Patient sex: M
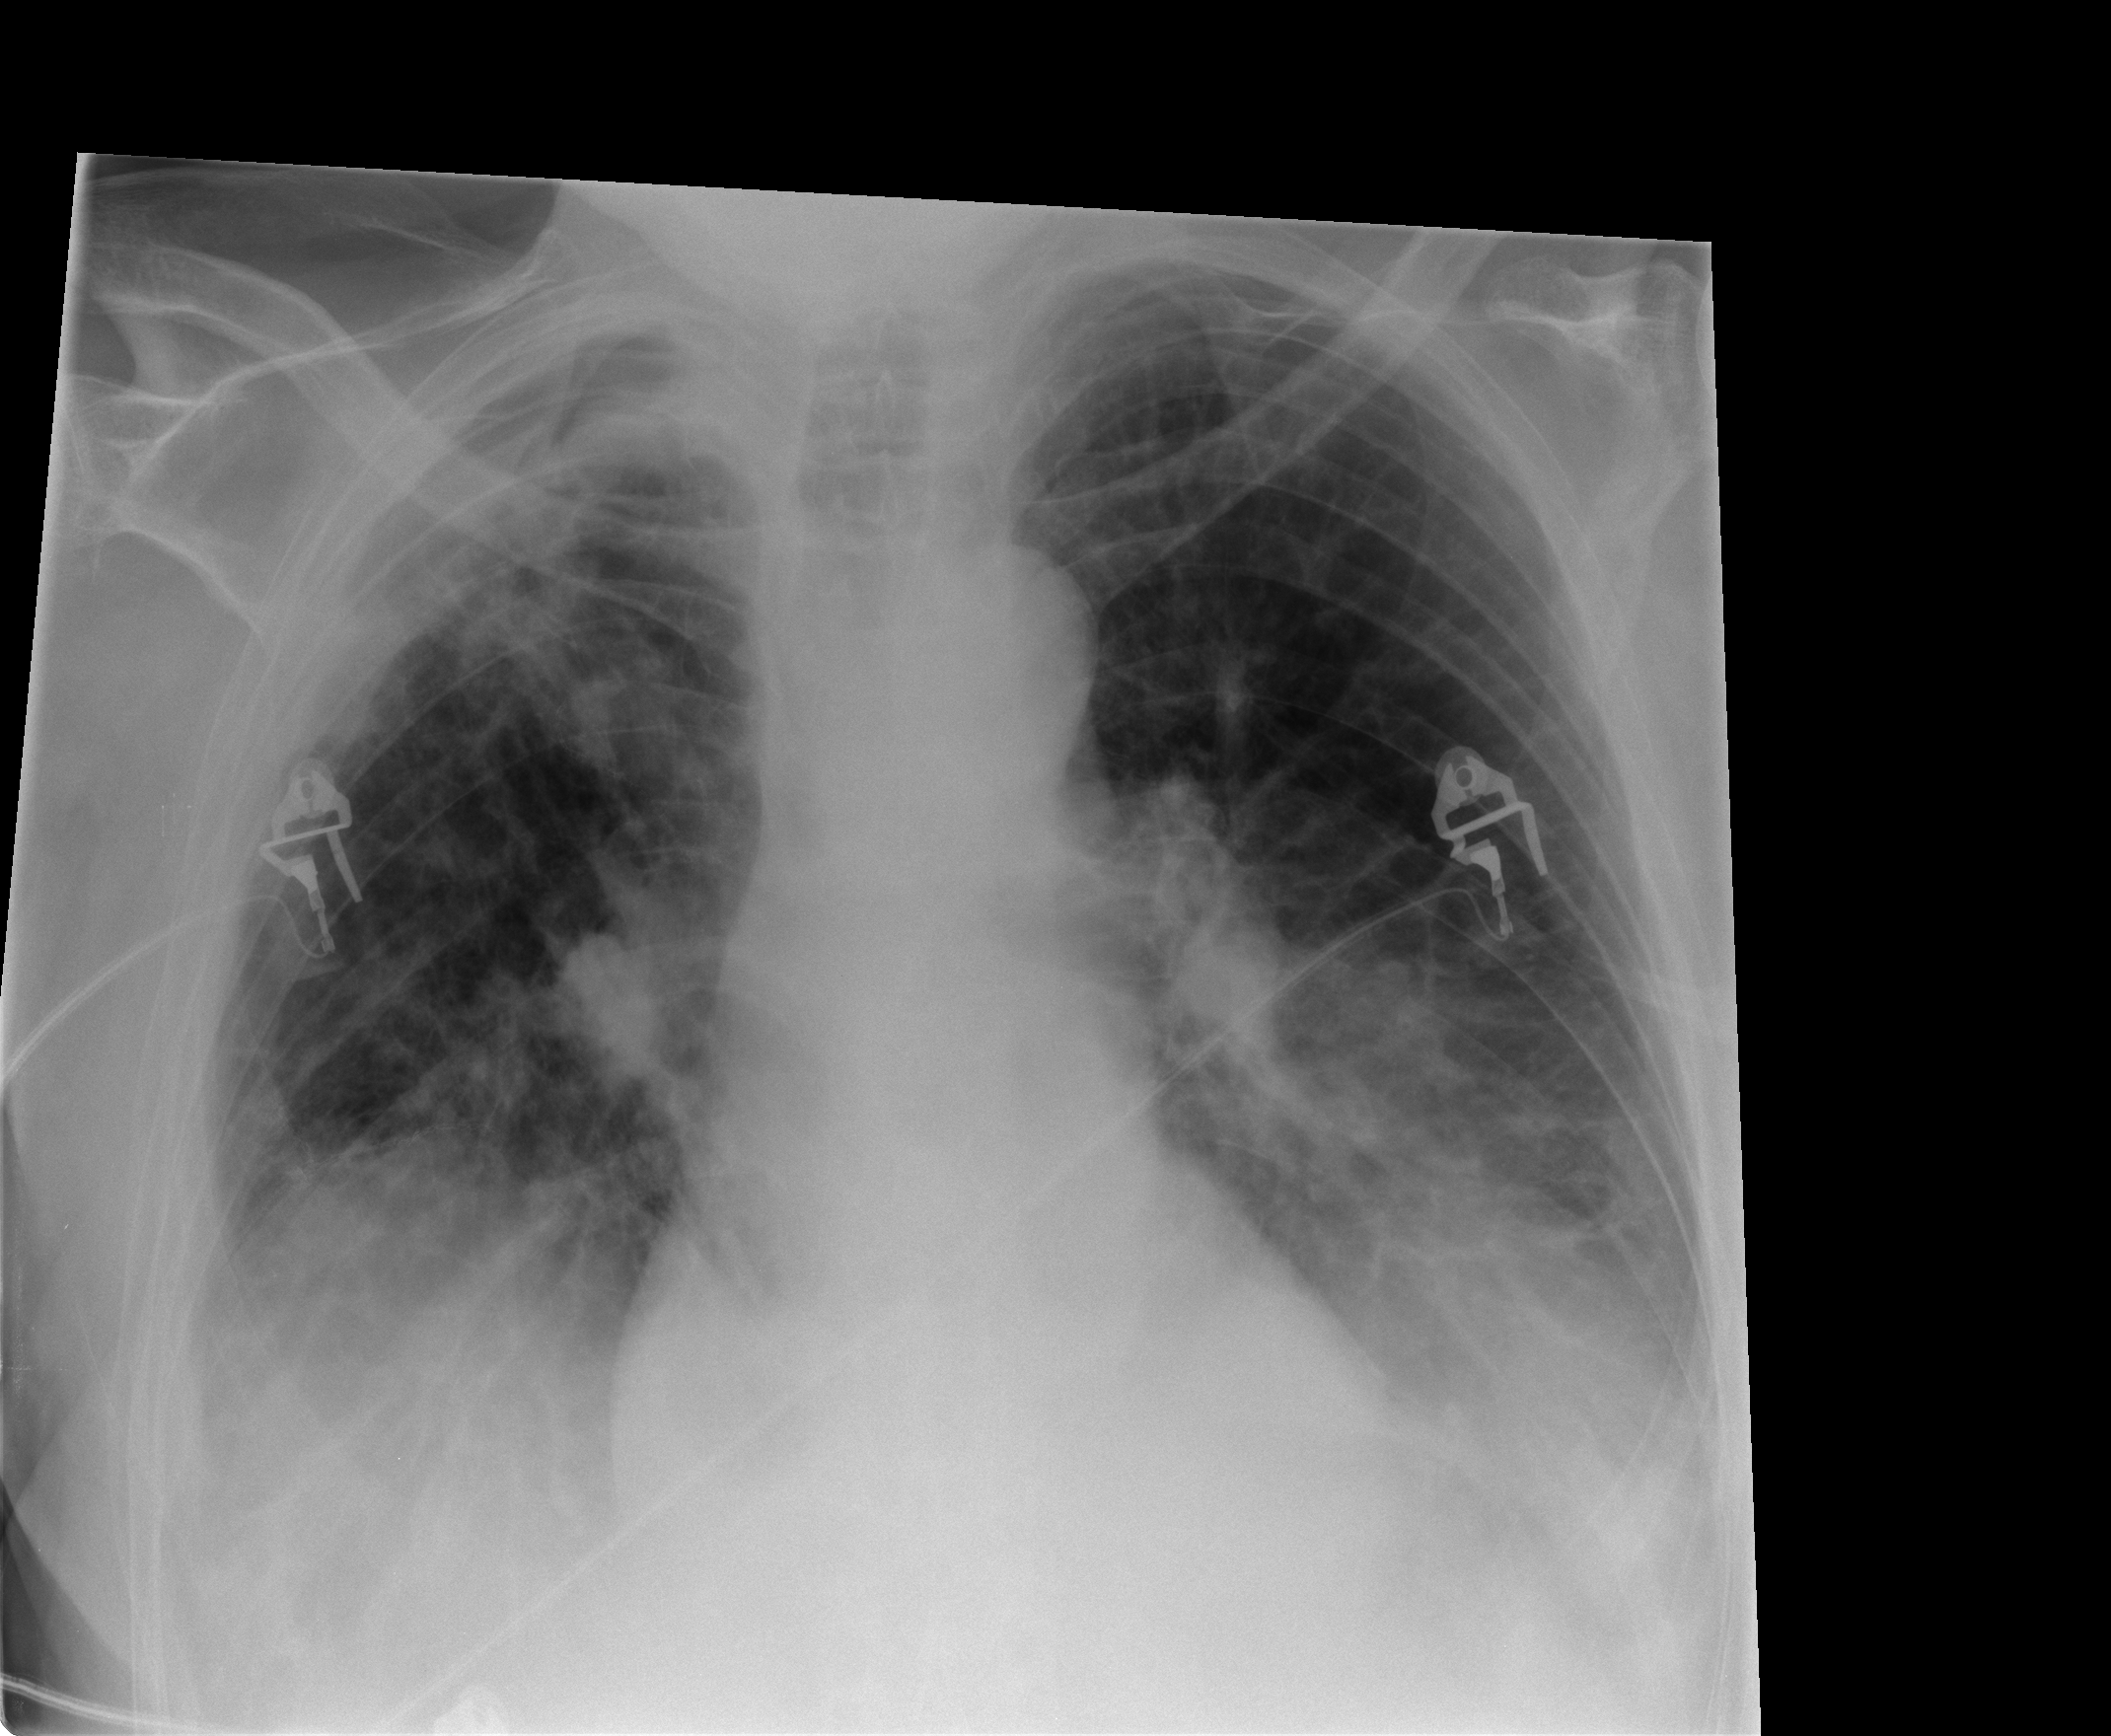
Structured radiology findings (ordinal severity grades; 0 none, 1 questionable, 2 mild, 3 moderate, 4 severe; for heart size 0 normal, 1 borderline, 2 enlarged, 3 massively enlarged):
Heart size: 0
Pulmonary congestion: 1
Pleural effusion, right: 2
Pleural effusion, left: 1
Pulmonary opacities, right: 2
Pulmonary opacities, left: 2
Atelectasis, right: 2
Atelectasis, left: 2